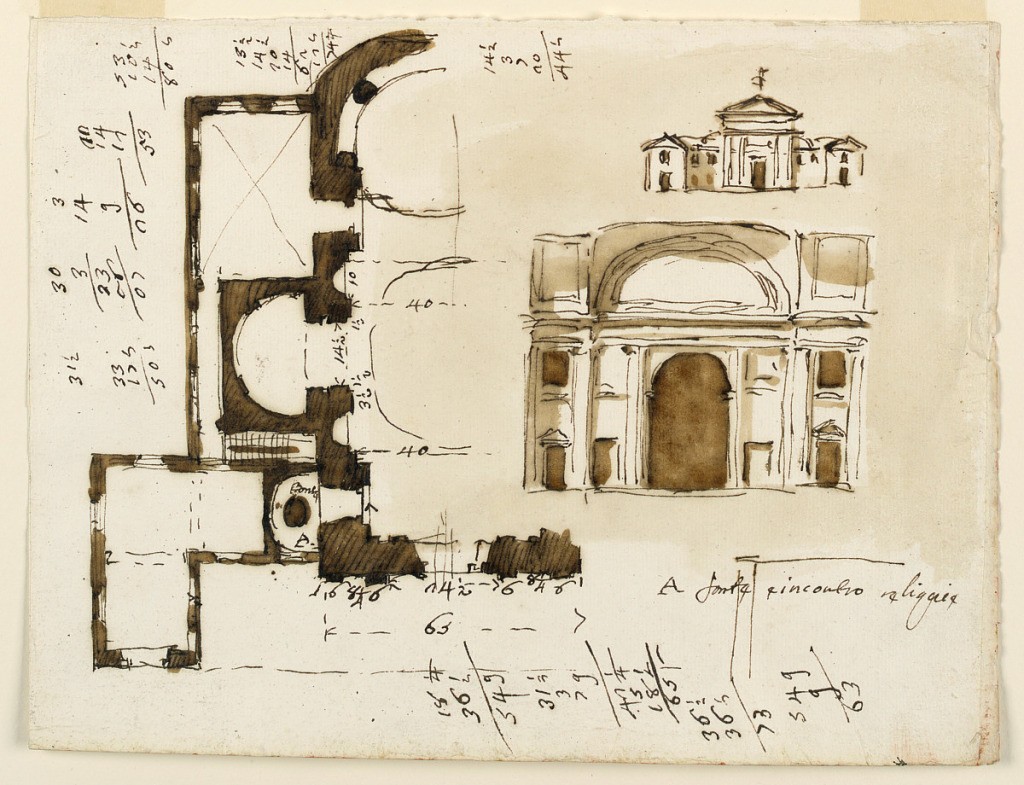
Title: Elevation of a Church for Monte Vergine
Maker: Giuseppe Barberi, Italian, 1746–1809
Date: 1784
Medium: Pen and brown ink, brush and brown wash, red ink on lined off-white laid paper
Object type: Drawing
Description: At left, half of a plan with measurements. Top right: a small sized variation of the design -1140. Right center: a section. An arch is flanked by two pairs of wall panels, of which the outer ones project. Vaults. Vertically, accounts.